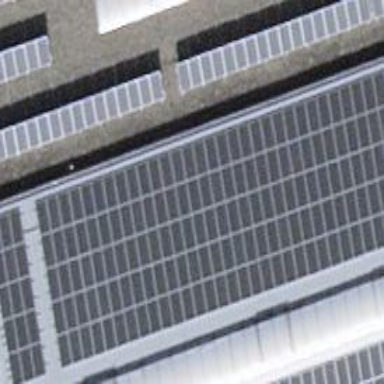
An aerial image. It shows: Solar power generator with photovoltaic panels.